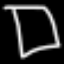
Label: square